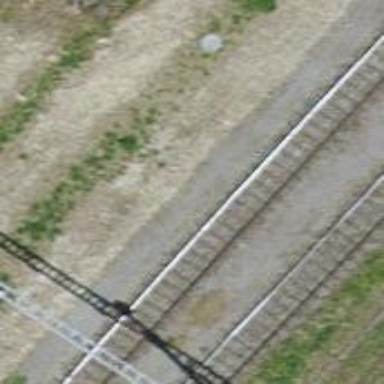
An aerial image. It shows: Railway yard with one track. The railway is electrified with contact line.